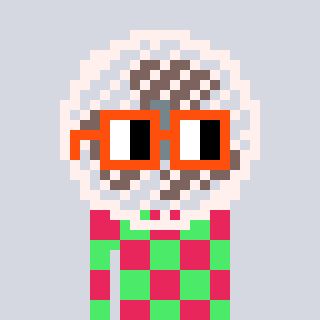
a pixel art character with square orange glasses, a fan-shaped head and a teal-colored body on a cool background